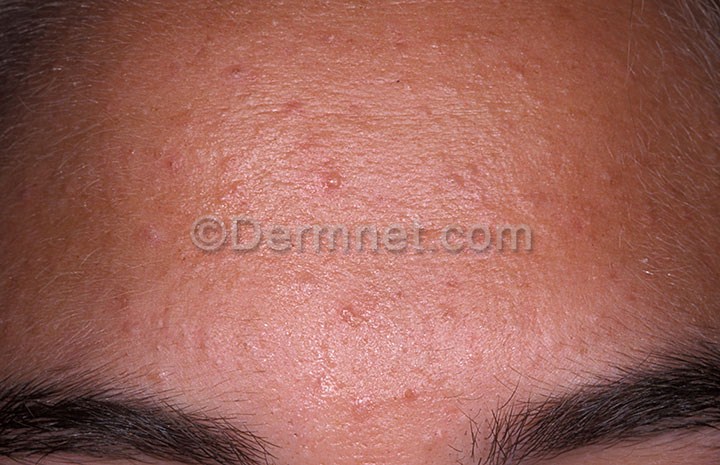
Disease: Acne and Rosacea Photos